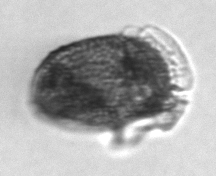
Label: Dinophysis_norvegica